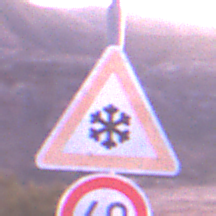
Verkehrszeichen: SchneeOderEisglaette
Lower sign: Geschwindigkeit60
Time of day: Dawn
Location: Outdoor (Nature)
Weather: PartlyCloudy
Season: NotSpecified
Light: Natural